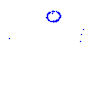
Particle: proton